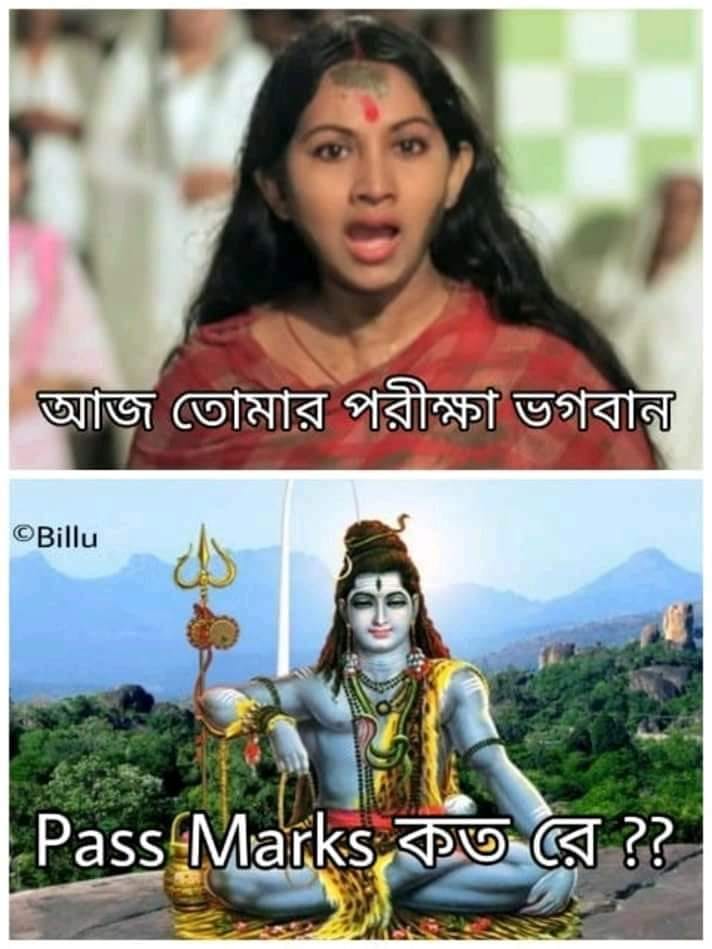
Caption: আজ তোমার পরীক্ষা ভগবান    Pass Marks কত রে ??
Label: non-hate